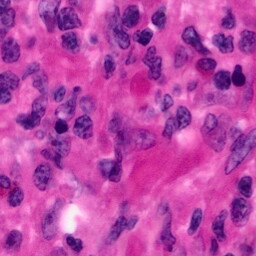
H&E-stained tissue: Pancreatic